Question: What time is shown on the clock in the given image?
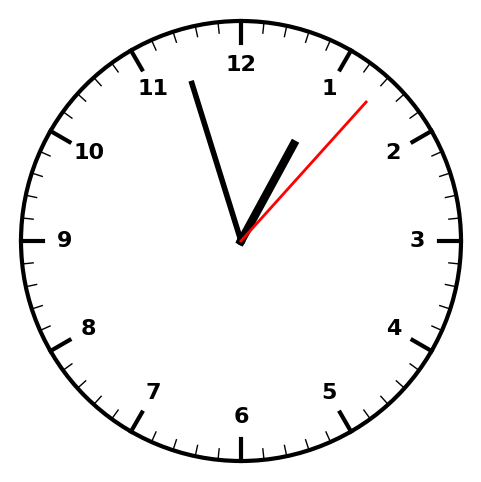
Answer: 12:57:07